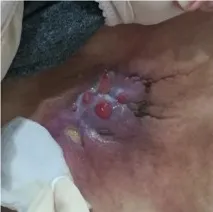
Sore and ulcers. (B-E) By the second and fifth visits, the sore and ulcers were significantly improved.
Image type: medical_photograph (skin_photograph)